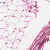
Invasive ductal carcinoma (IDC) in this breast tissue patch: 0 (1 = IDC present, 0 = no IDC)